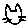
Label: cat